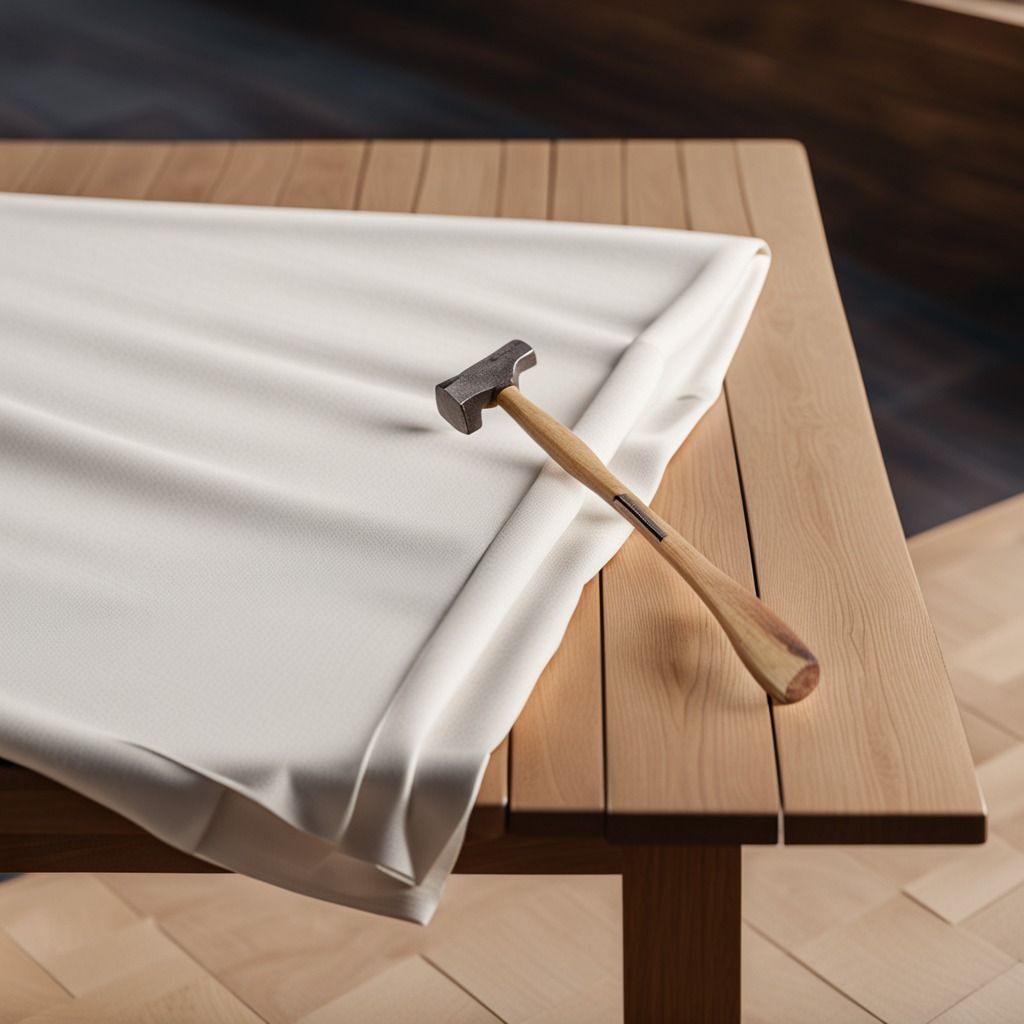
A hammer is lying on the wooden table in the outdoor workshop during daytime bright natural light soft shadows worn but beneath the cloth.